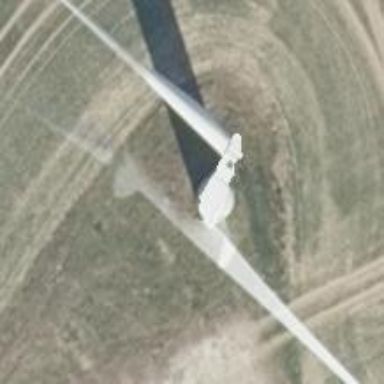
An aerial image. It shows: Wind generator with horizontal axis. The wind turbine is from Vestas.